Question: I'm trying to create a web application using React JS that has a push-to-talk (PTT) feature on it.
One of the technologies that we will use is Mumble.
The demo <URL> repository is working fine.
I tried to run the repository on my local computer but got some different errors.
### Installation Errors
I cloned and tried to install all of the libraries on the root folder of the repository using the 'npm install' command on my local computer with Windows OS and Node JS v16 but I got this error below.
'''
verbose stack Error: command failed
verbose stack at ChildProcess.<anonymous> (C:\Users\LENOVO\AppData\Roaming\nvm\v16.18.0\node_modules\npm\node_modules\@npmcli\promise-spawn\lib\index.js:63:27)
verbose stack at ChildProcess.emit (node:events:513:28)
verbose stack at maybeClose (node:internal/child_process:1100:16)
verbose stack at Process.ChildProcess._handle.onexit (node:internal/child_process:304:5)
verbose pkgid mumble-client-websocket@1.0.0
verbose cwd C:\Users\LENOVO\AppData\Local\npm-cache\_cacache\tmp\git-cloneZtPlJ2
verbose Windows_NT 10.0.22621
verbose node v16.18.0
verbose npm v8.19.2
error code 1
error path C:\Users\LENOVO\AppData\Local\npm-cache\_cacache\tmp\git-cloneZtPlJ2
error command failed
error command C:\WINDOWS\system32\cmd.exe /d /s /c npm run compile
verbose exit 1
timing npm Completed in 8638ms
verbose code 1
'''
Then I switched the Node JS version using the NVM from v16 to v14.
I tried to install all of the libraries on the repository using the 'npm install' command again but then got another different error.
'''
verbose stack Error: mumble-web@0.5.1 prepare: 'rm -rf dist && npm run build'
verbose stack Exit status 1
verbose stack at EventEmitter.<anonymous> (C:\Users\LENOVO\AppData\Roaming\nvm\v14.21.2\node_modules\npm\node_modules\npm-lifecycle\index.js:332:16)
verbose stack at EventEmitter.emit (events.js:400:28)
verbose stack at ChildProcess.<anonymous> (C:\Users\LENOVO\AppData\Roaming\nvm\v14.21.2\node_modules\npm\node_modules\npm-lifecycle\lib\spawn.js:55:14)
verbose stack at ChildProcess.emit (events.js:400:28)
verbose stack at maybeClose (internal/child_process.js:1088:16)
verbose stack at Process.ChildProcess._handle.onexit (internal/child_process.js:296:5)
verbose pkgid mumble-web@0.5.1
verbose cwd D:\A.ing\Works\Others\Lacak-and-Valid\Exercises\React-Js\mumble-web-2
verbose Windows_NT 10.0.22621
verbose argv "C:\\Program Files\\nodejs\\node.exe" "C:\\Program Files\\nodejs\\node_modules\\npm\\bin\\npm-cli.js" "i"
verbose node v14.21.2
verbose npm v6.14.17
error code ELIFECYCLE
error errno 1
error mumble-web@0.5.1 prepare: 'rm -rf dist && npm run build'
error Exit status 1
error Failed at the mumble-web@0.5.1 prepare script.
error This is probably not a problem with npm. There is likely additional logging output above.
verbose exit [ 1, true ]
'''
I tried to delete the '"prepare": "rm -rf dist && npm run build",' code (line 45) on the package.json file.
I didn't know whether deleting the code would have an impact on running the app later or not.
I also searched on the internet and found this answer <URL> to clear the npm cache, regenerate the package-lock.json file, and delete the node_modules folder.
I did all of them then I ran the "npm install" command again.
This time, there was no error.
### Runtime Errors
Continuing the previous section, I tried to run the root of the repository by running the 'npm run watch' command.
I didn't know whether this was correct or not because I usually enter the 'npm start' command to run a React JS locally.
I didn't see any port configured on the package.json file so I opened the 'localhost:8080' address on my browser.
Unfortunately, there was nothing there. The browser said 'This site can't be reached. localhost refused to connect.'
### The App Folder
Continuing the previous section, I tried to run the index.html file on the 'app' folder by double-clicking on the file.
It seemed that the app crashed because I saw there was an error on the browser console as seen in this screenshot below.

Here is the error message:
'''
Uncaught SyntaxError: Cannot use import statement outside a module (at index.js:1:1)
'''
### Questions
I want to learn how to create the demo (<URL>. My questions are:
1. Which one is the source code of the demo app? Is it from the root folder of the repository or the app folder?
2. Continuing the first question, how to install all of the required dependencies for the demo app locally?
3. Continuing the first and second questions, how to run the demo app locally?
### Environment
OS: Windows 11
Node: 14.21.2, 16.18.0, and 18.13.0 (switchable)
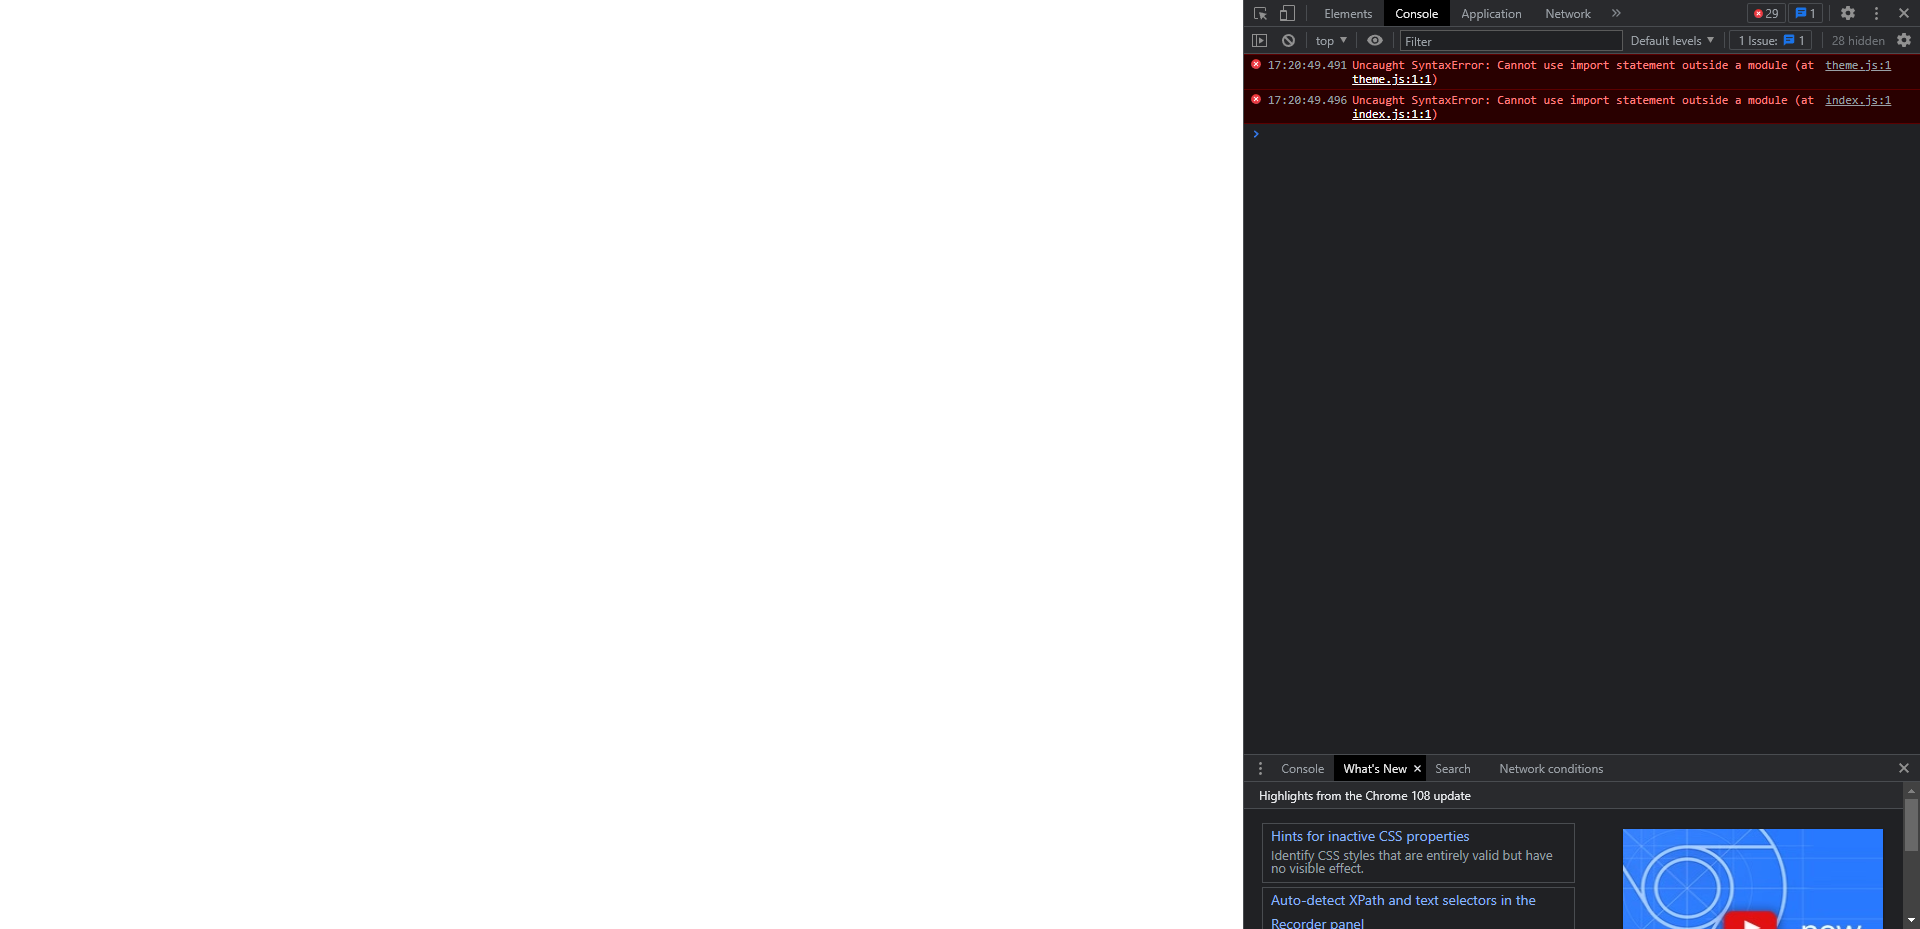
Answer: Finally, I could run the app (root level) on my computer.
From the installation error section, we could see that this error 'verbose stack Error: mumble-web@0.5.1 prepare: 'rm -rf dist && npm run build'' happened when a Windows-based computer tried to run a Unix-based command. There is no 'rm' command on the Windows computer.
So I tried to install the WSL on my Windows computer <URL>.
After strugling with the WSL installation, I could run the 'npm install' command on the app and no error message appeared.
But then I didn't know how to run the app. Fortunately, we found another similar repository that has the 'start' script here <URL>. Using the 'npm install' and 'npm start', I finally could run a mumble implementation the frontend app.
Note: the app from the <URL> one but I think that's another issue from this question.